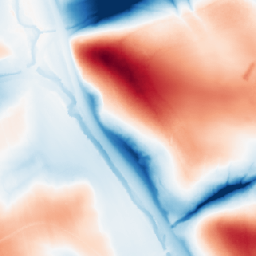
Category: classical
Decomposition family: gaussian_anisotropic
Decomposition parameters: sigma_x: 10
sigma_y: 50
Upsampling method: area
Upsampling parameters: scale: 8
Upsampling scale: 8